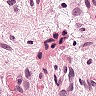
Metastatic tissue present: yes